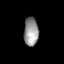
Tissue: skin
Cell type: Epithelial cells
Senescence score: 0.1634
Nuclear area (px): 408
Mean DAPI intensity: 148.439